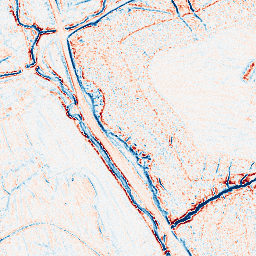
Category: edge_preserving
Decomposition family: anisotropic_diffusion
Decomposition parameters: iterations: 5
kappa: 50
gamma: 0.2
Upsampling method: edge_directed
Upsampling parameters: scale: 4
Upsampling scale: 4